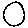
Label: circle